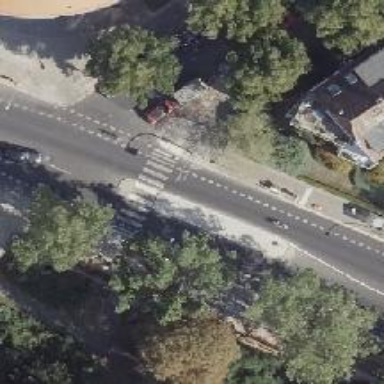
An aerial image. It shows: Marked zebra crossing with pedestrian island.